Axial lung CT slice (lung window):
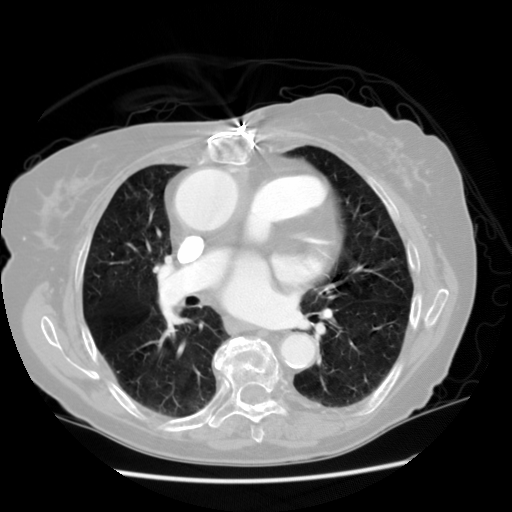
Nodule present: no